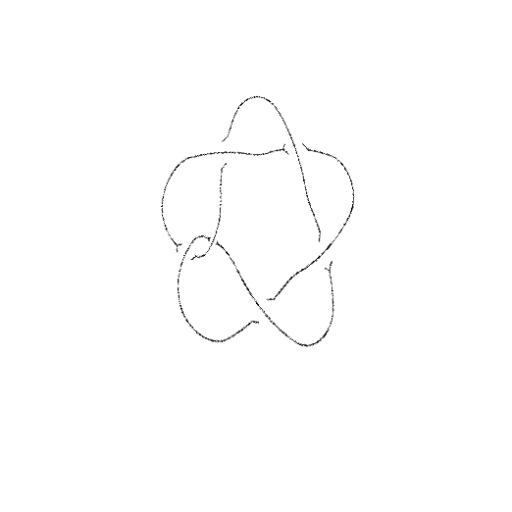
Crossing number: 6